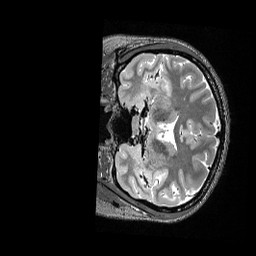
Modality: T2w
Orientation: coronal
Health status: healthy
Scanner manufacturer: siemens
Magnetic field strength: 3 T
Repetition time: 3.2 s
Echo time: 0.565 s